RGB frame:
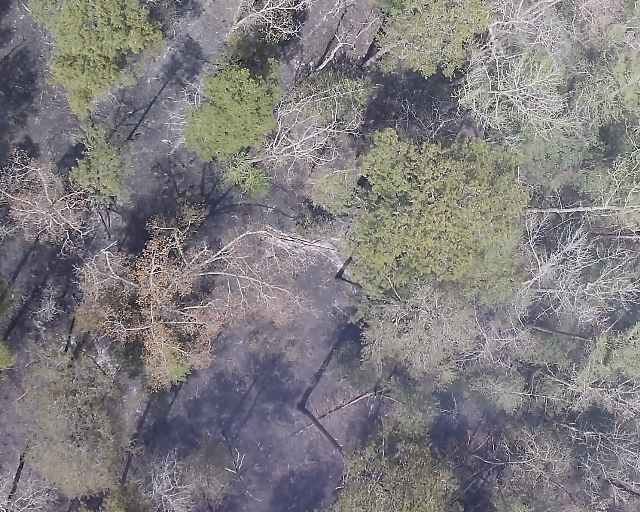
Thermal frame:
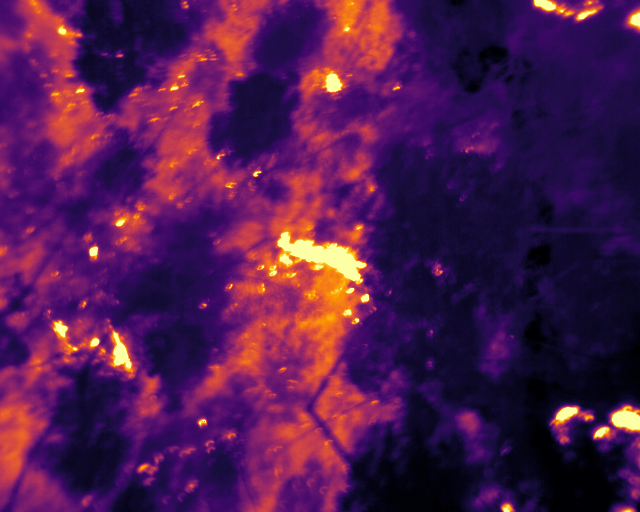
Captured: 2026-02-26 03:43:10
Pixels at or above 80 °C: 2282 (fraction of frame: 0.006964)